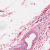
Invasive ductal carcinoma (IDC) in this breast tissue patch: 0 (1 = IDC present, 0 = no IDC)